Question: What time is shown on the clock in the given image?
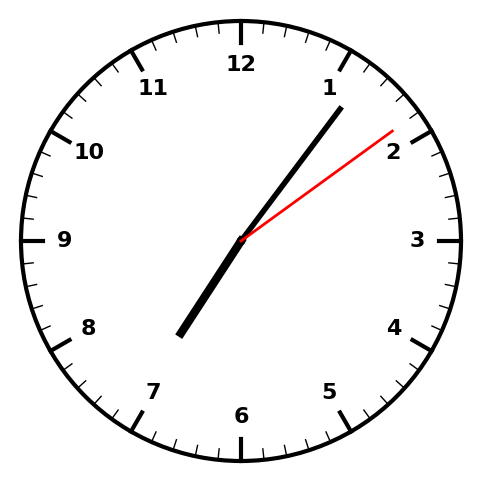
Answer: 07:06:09